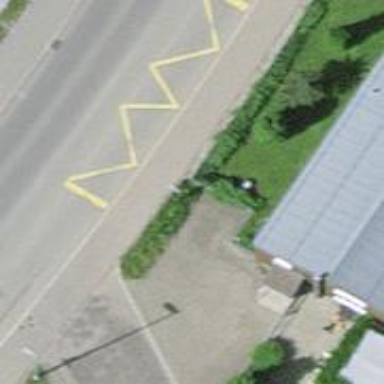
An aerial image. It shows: Bus stop with platform for public transport.